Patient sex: M
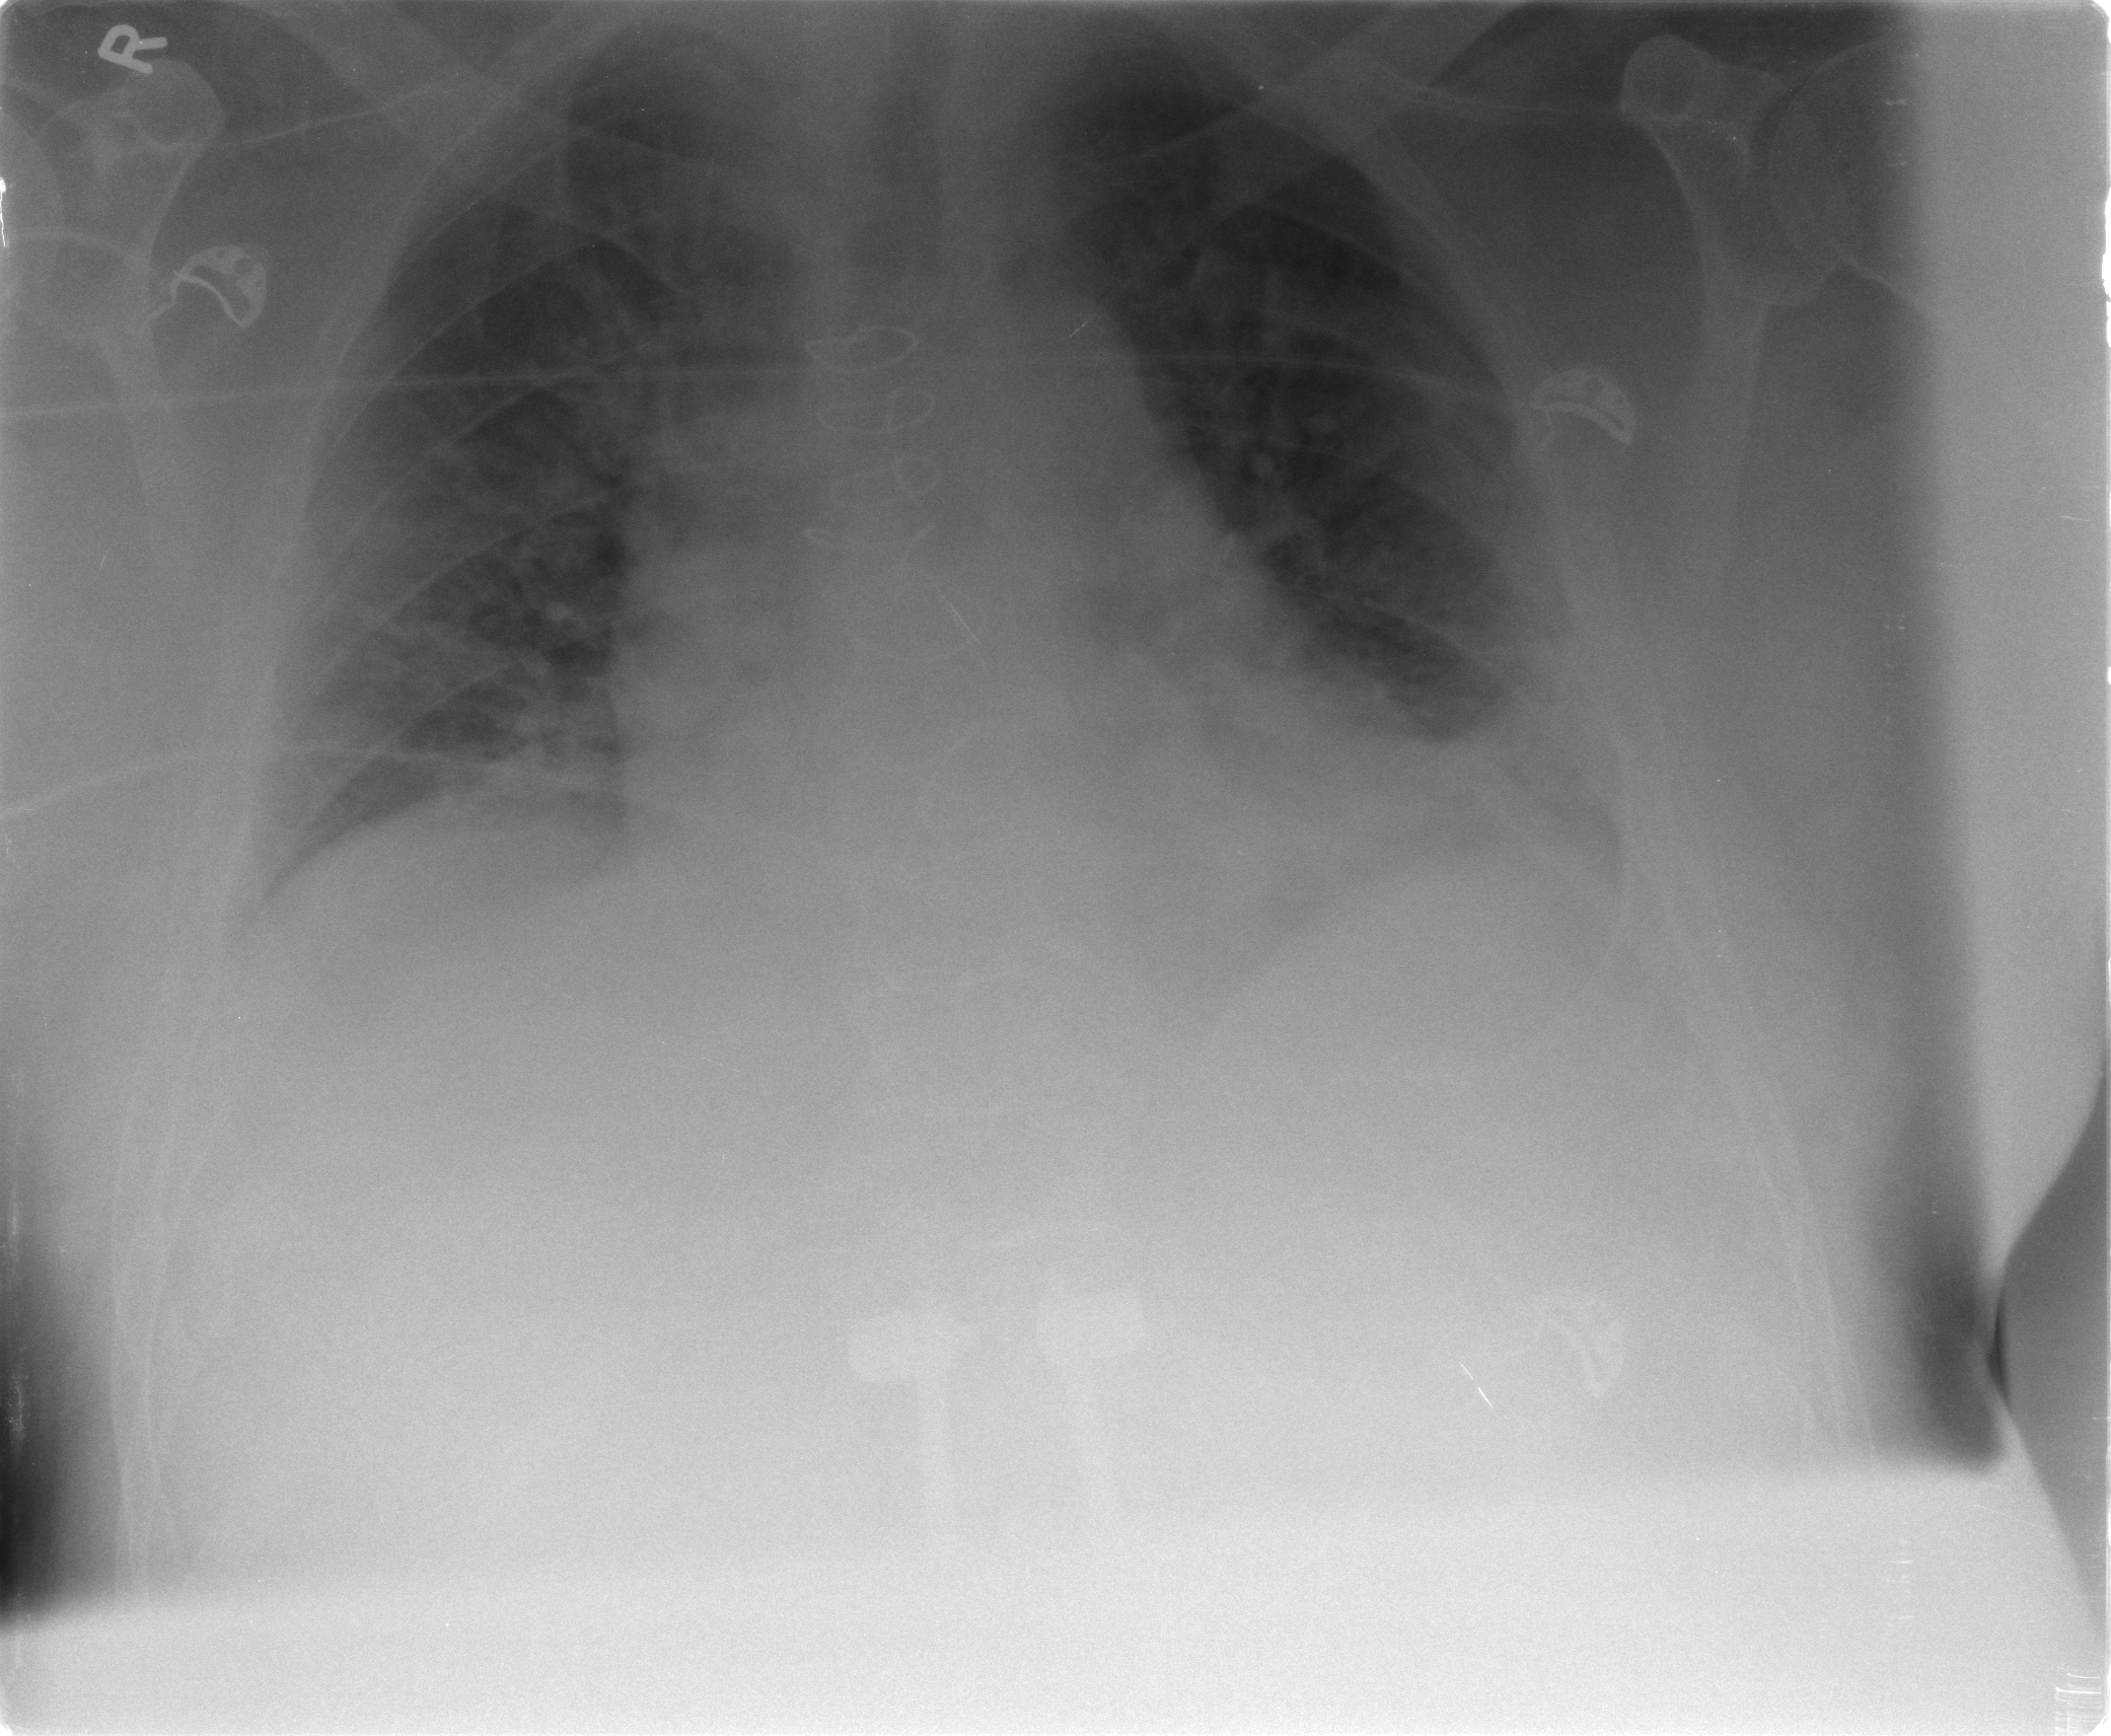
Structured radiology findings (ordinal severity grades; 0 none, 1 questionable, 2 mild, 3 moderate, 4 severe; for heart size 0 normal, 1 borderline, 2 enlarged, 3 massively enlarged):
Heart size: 2
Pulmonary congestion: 2
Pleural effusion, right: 0
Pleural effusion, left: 1
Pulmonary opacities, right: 2
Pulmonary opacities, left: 1
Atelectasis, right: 1
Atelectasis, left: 3